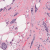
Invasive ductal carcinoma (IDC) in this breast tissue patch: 1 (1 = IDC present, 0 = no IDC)